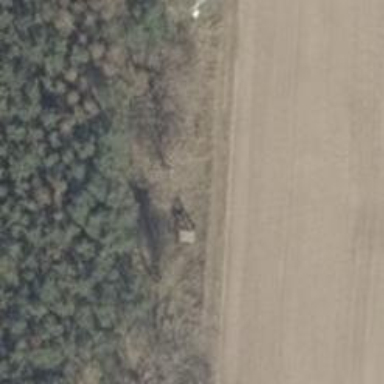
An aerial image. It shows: Shelter that serves as hunting stand.